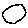
Label: circle